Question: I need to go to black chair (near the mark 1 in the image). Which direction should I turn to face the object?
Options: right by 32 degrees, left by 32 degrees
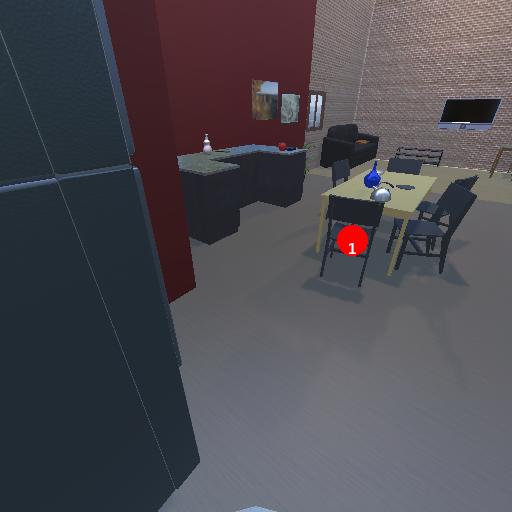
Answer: right by 32 degrees